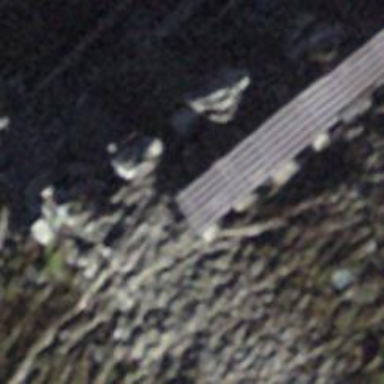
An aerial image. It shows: Snow fence that is man-made.